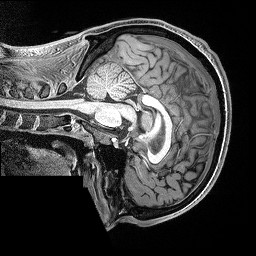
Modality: T1w
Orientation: sagittal
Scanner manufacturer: siemens
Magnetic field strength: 3 T
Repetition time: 2.5 s
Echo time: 0.0029 s